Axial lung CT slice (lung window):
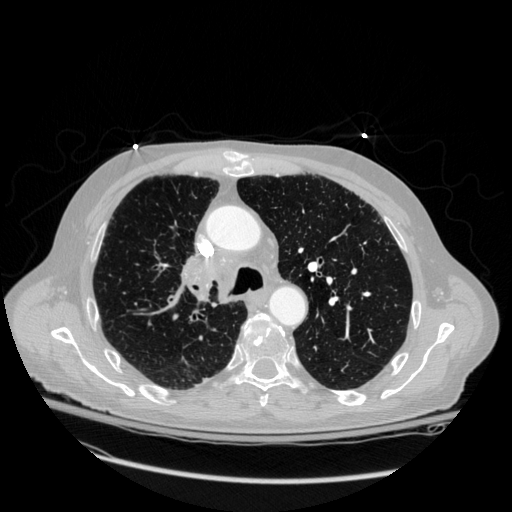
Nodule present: no